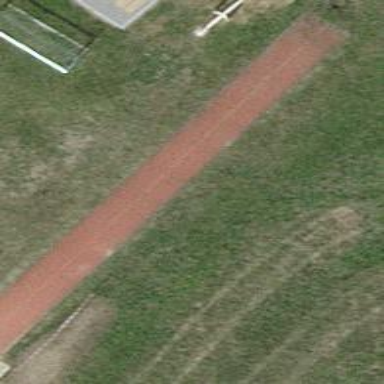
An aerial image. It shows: Track made of tartan material in leisure land area.